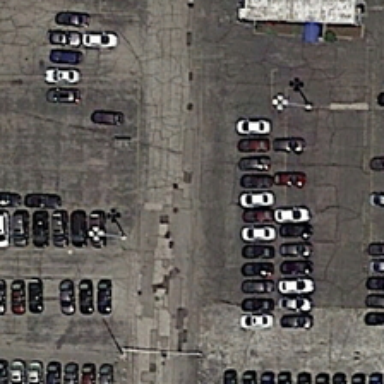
Many cars are parked in a parking lot .